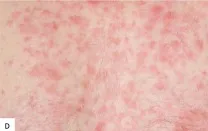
Cutaneous manifestations. (C) Cervico-thoracic neutrophilic dermatosis. Close up picture of cervico-thoracic neutrophilic dermatosis in.
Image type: medical_photograph (skin_photograph)